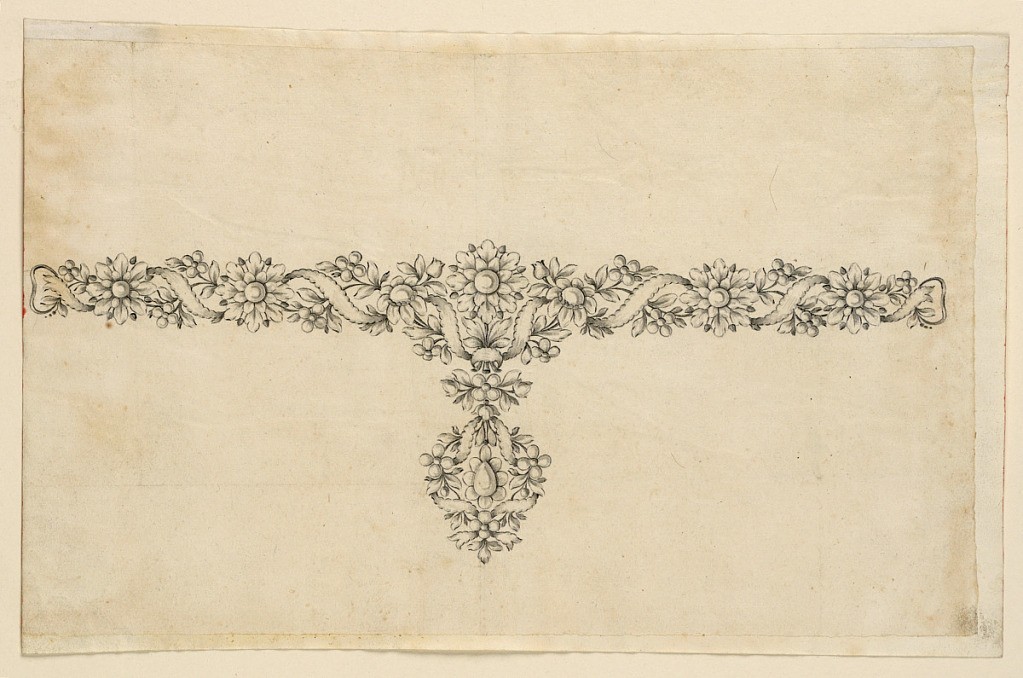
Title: Design for a Necklace
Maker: Giovanni Sebastiano Meyandi, Italian, active 1762 - 1794
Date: ca. 1785
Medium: Pen and ink, brush and gray watercolor on paper
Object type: Drawing
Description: Jewelry design for a necklace. A scroll of ribbon and a branch are interlaced, with blossoms in the shape of rosettes in the compartments. Such a rosette on top of a small stem is in the center. The pendant has the shape of an oval wreath composed of interlaced ribbons and branches, within a drop.